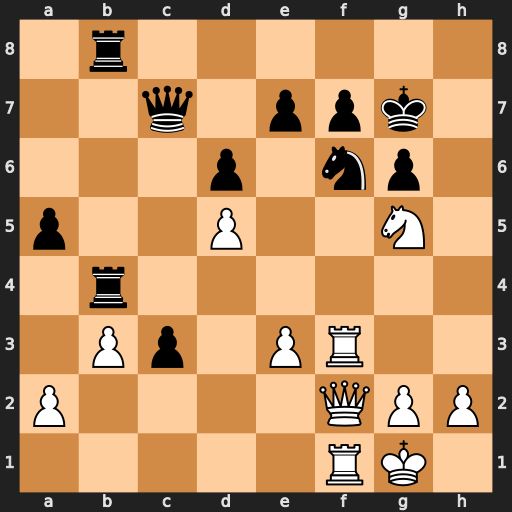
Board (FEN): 1r6/2q1ppk1/3p1np1/p2P2N1/1r6/1Pp1PR2/P4QPP/5RK1
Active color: w
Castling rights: -
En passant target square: -
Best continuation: Rxf6 exf6 Qxf6+